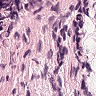
Metastatic tissue present: no